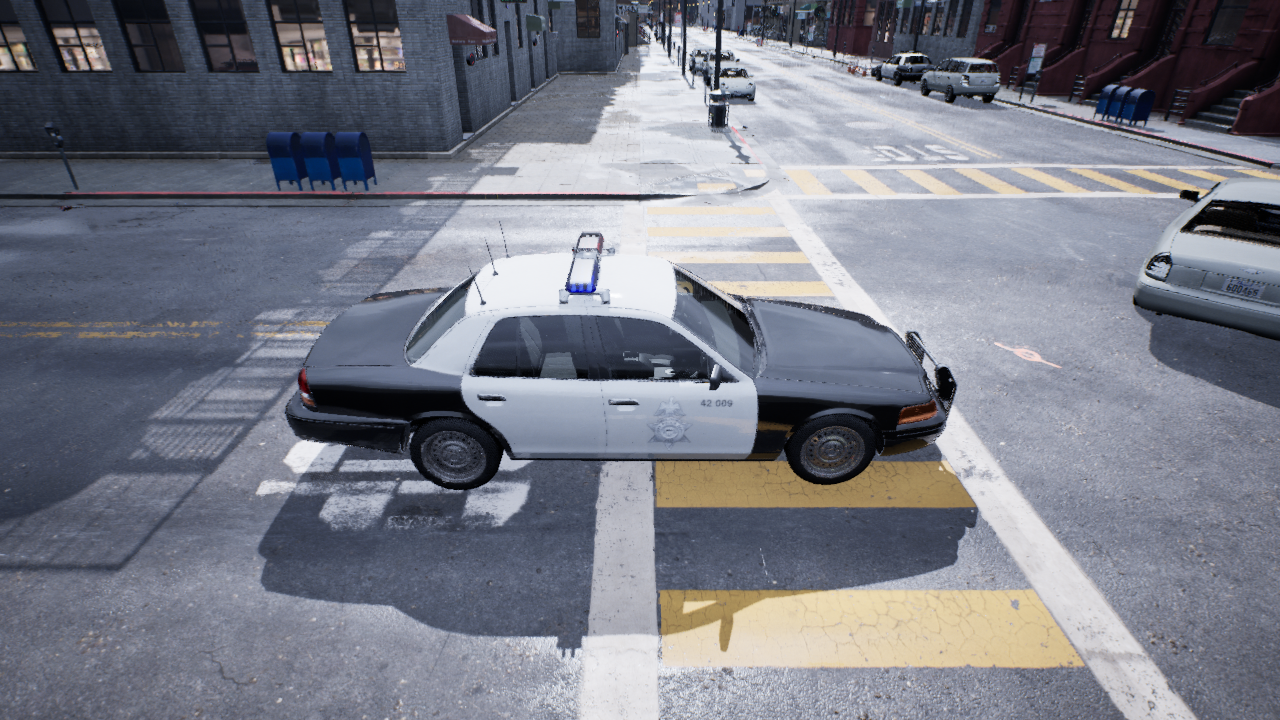
Venue: residential
Lighting: overcast
Vehicle rig: sedan